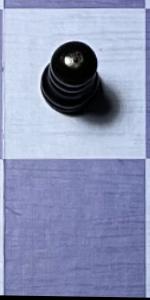
Label: Empty